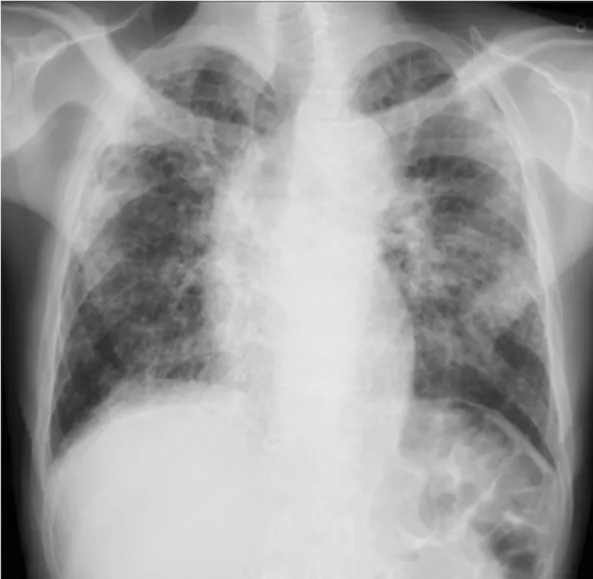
Chest X-ray showing bilateral pleural thickening in the upper and middle lung fields. The lung volume was reduced and reticulonodular shadows extended from the sub-pleura to deep inside the lungs, suggesting pulmonary fibrosis. The tracheal bifurcation was widened by traction of the upper lobes.
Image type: radiology (x_ray)